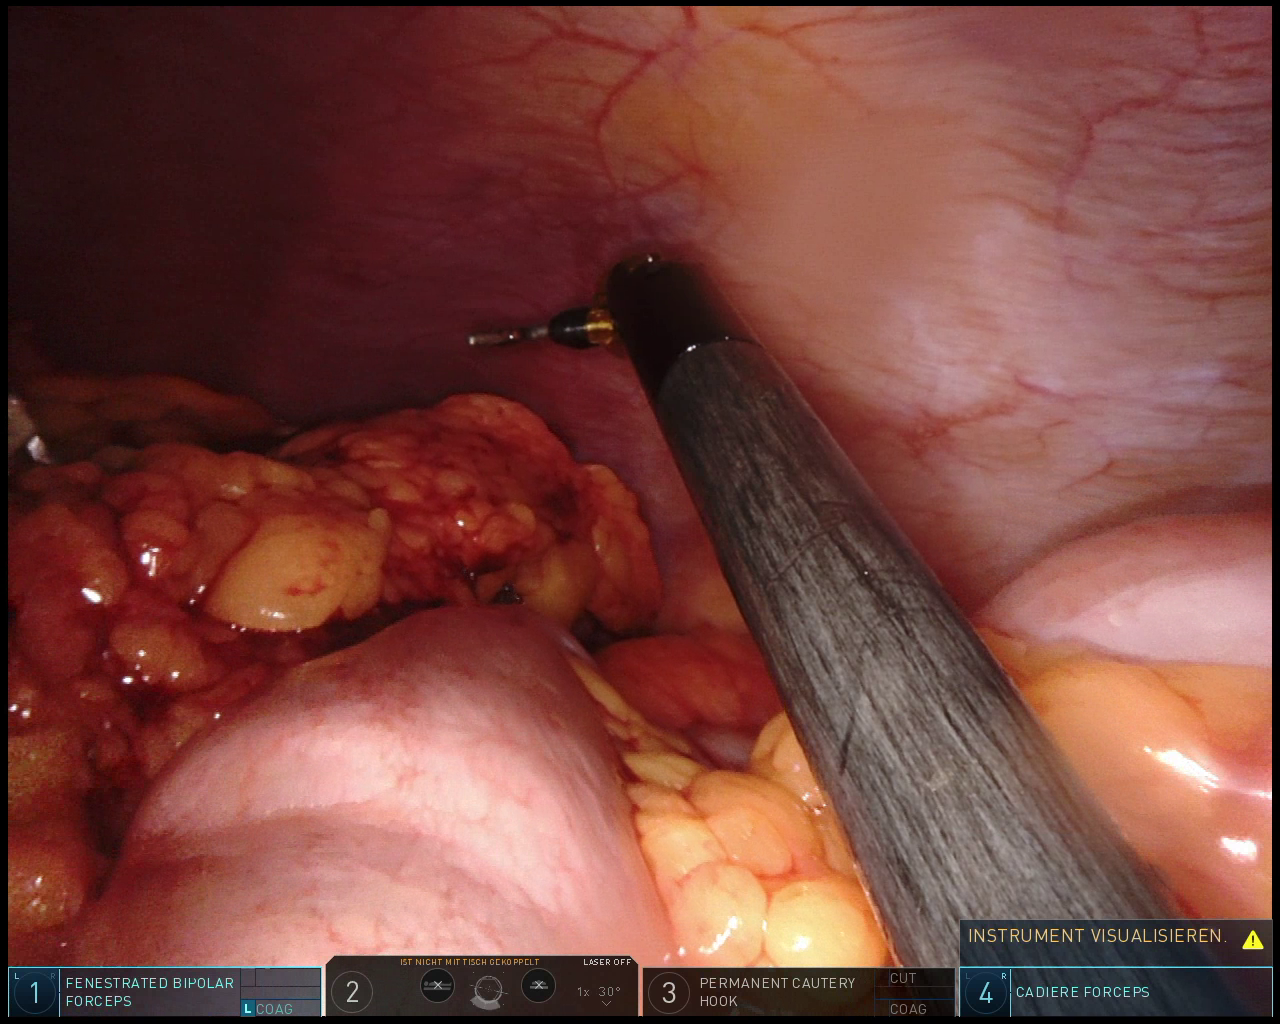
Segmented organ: abdominal_wall
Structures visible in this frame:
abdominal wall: yes
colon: yes
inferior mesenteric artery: no
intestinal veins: no
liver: no
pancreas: no
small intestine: no
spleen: yes
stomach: no
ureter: no
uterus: no
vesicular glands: no